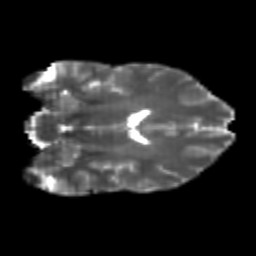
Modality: T2w
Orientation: coronal
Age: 23
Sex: male
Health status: healthy
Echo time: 0.074 s